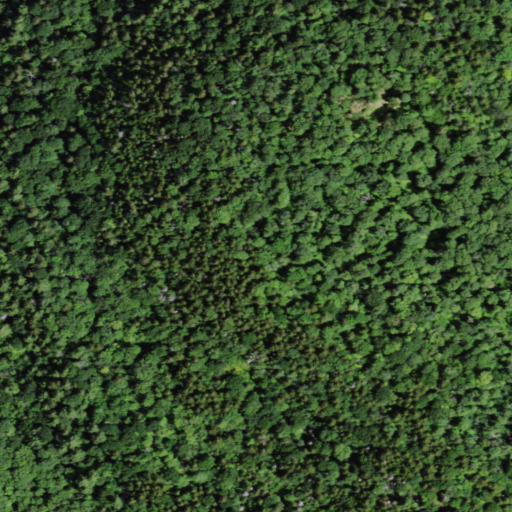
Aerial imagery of mountain in New York named Rankin Pond Mountain containing deciduous forest, evergreen forest, and mixed forest